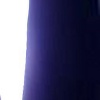
Label: space